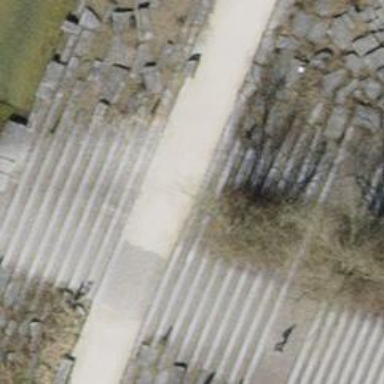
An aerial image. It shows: Steps with sett surface.